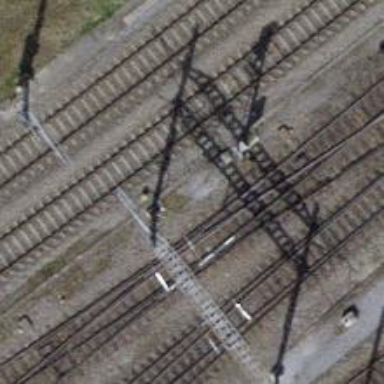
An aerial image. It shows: Single-track railway with electrified contact lines.